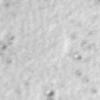
Label: no_change